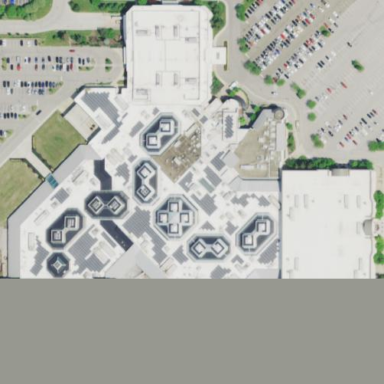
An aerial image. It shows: Mall building.